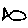
Label: fish